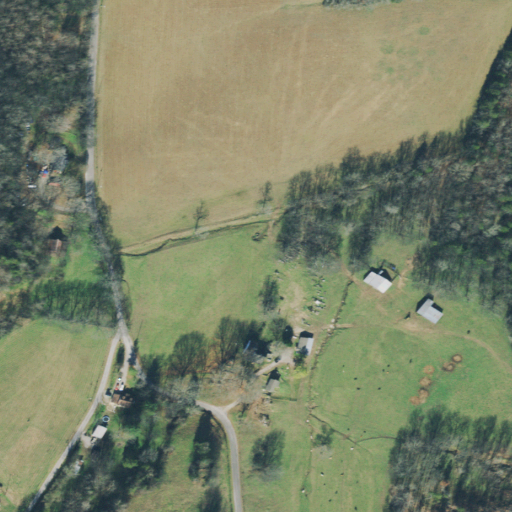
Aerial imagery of valley in Tennessee named Chatman Hollow containing pasture, deciduous forest, open development, low intensity development, mixed forest, medium intensity development, and evergreen forest